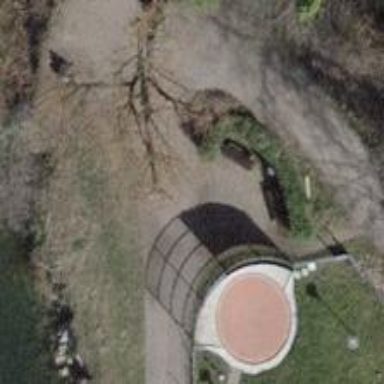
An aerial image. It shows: Bench for seating.